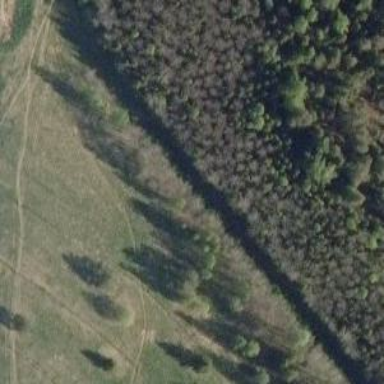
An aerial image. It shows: Path.